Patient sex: M
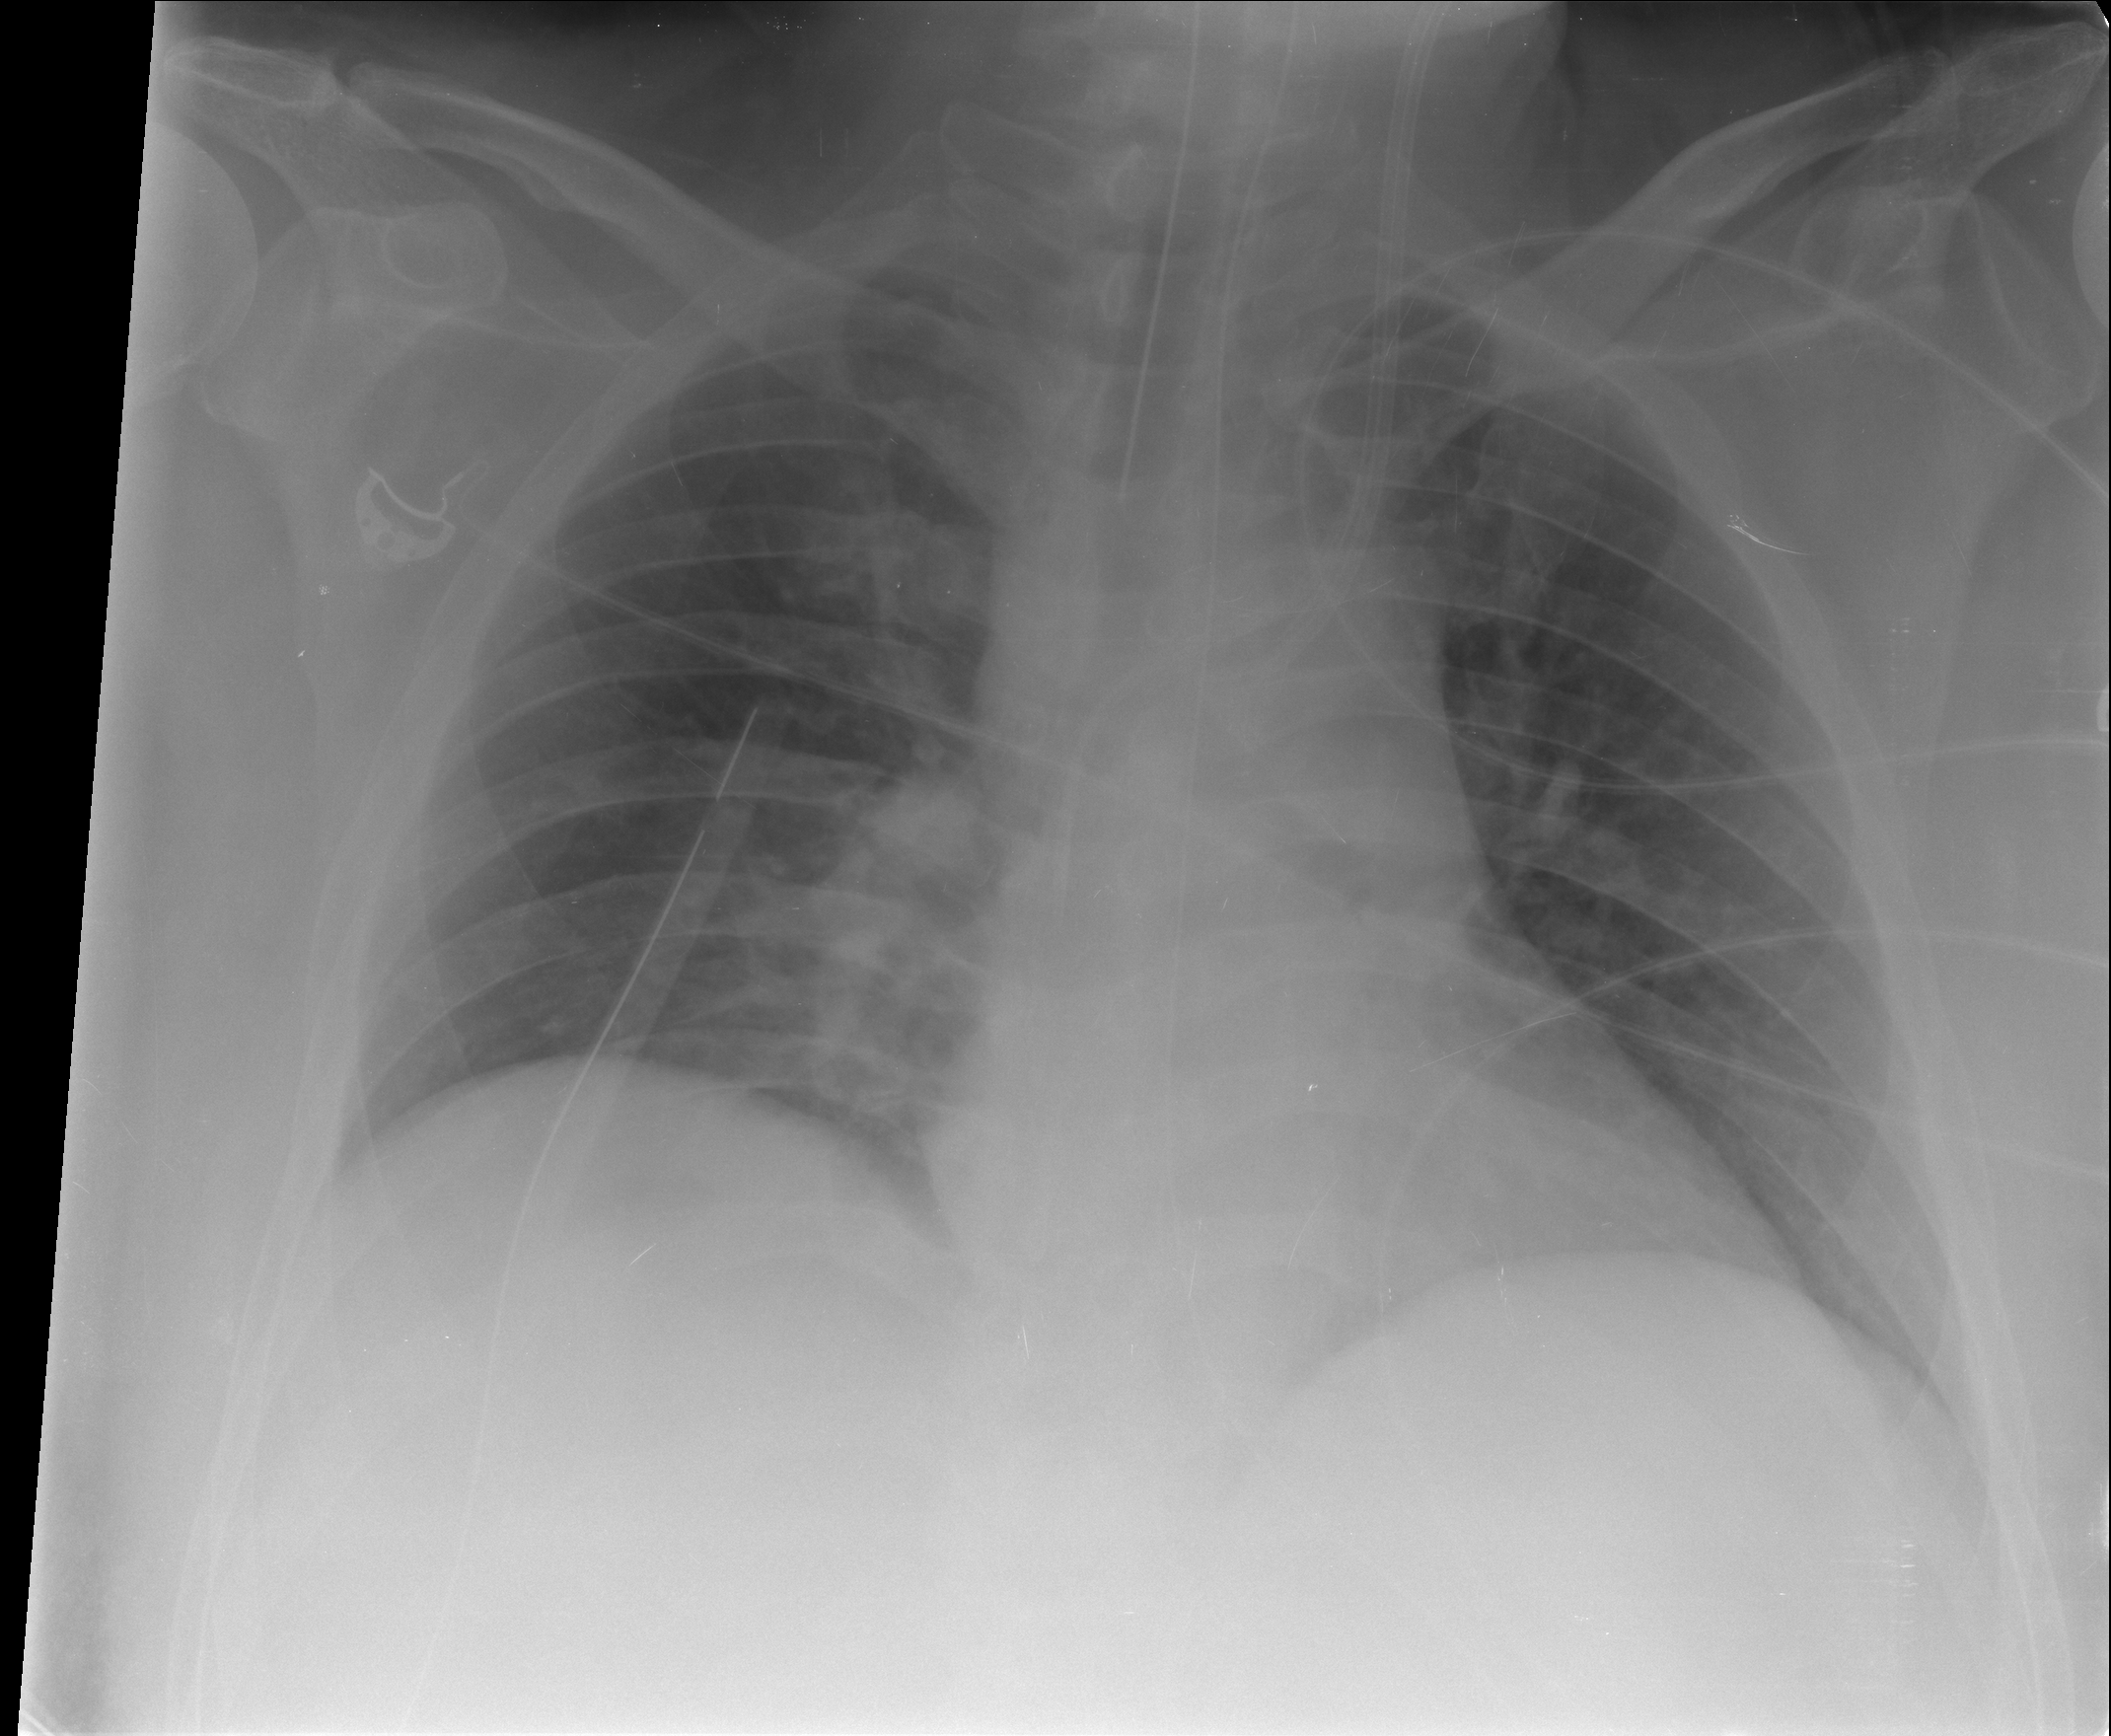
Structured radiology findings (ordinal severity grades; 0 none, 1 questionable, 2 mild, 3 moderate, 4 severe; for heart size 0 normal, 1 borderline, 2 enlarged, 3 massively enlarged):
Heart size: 2
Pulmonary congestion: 2
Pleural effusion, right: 0
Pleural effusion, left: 2
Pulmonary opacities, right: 0
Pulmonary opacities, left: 0
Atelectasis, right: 0
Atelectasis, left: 2